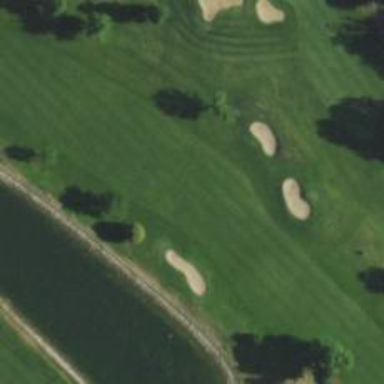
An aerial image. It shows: Golf hole.